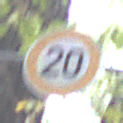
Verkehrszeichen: Geschwindigkeit20
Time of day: SunriseSunset
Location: Outdoor (Nature)
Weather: NotSpecified
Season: Autumn
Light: Natural